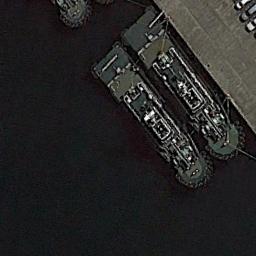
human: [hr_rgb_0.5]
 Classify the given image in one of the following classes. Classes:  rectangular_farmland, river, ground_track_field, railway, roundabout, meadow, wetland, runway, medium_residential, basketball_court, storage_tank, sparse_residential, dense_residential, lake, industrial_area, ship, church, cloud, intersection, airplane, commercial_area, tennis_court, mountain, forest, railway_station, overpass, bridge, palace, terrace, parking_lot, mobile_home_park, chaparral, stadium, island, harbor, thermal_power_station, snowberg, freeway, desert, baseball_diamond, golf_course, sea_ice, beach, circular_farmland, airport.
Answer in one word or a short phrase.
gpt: ship